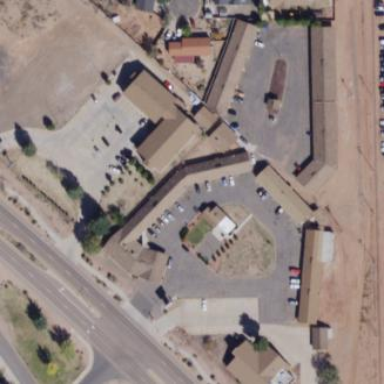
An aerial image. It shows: Motel.